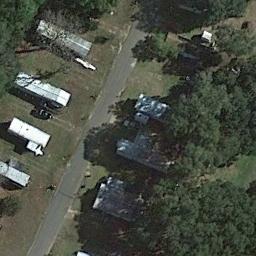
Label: mobile_home_park